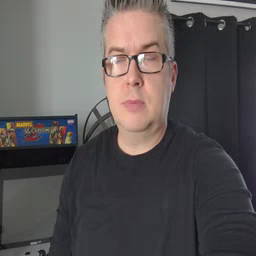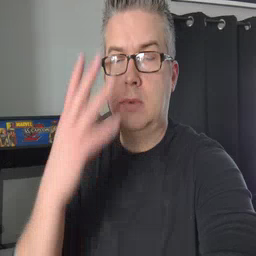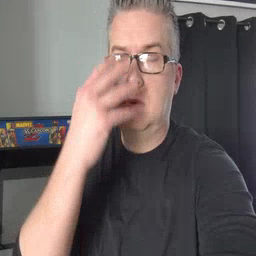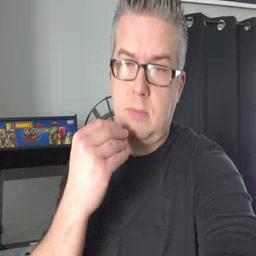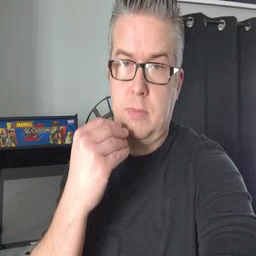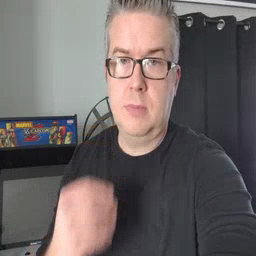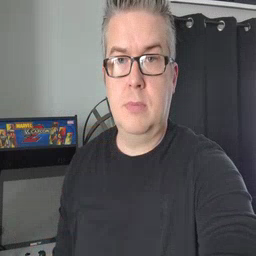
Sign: sleep